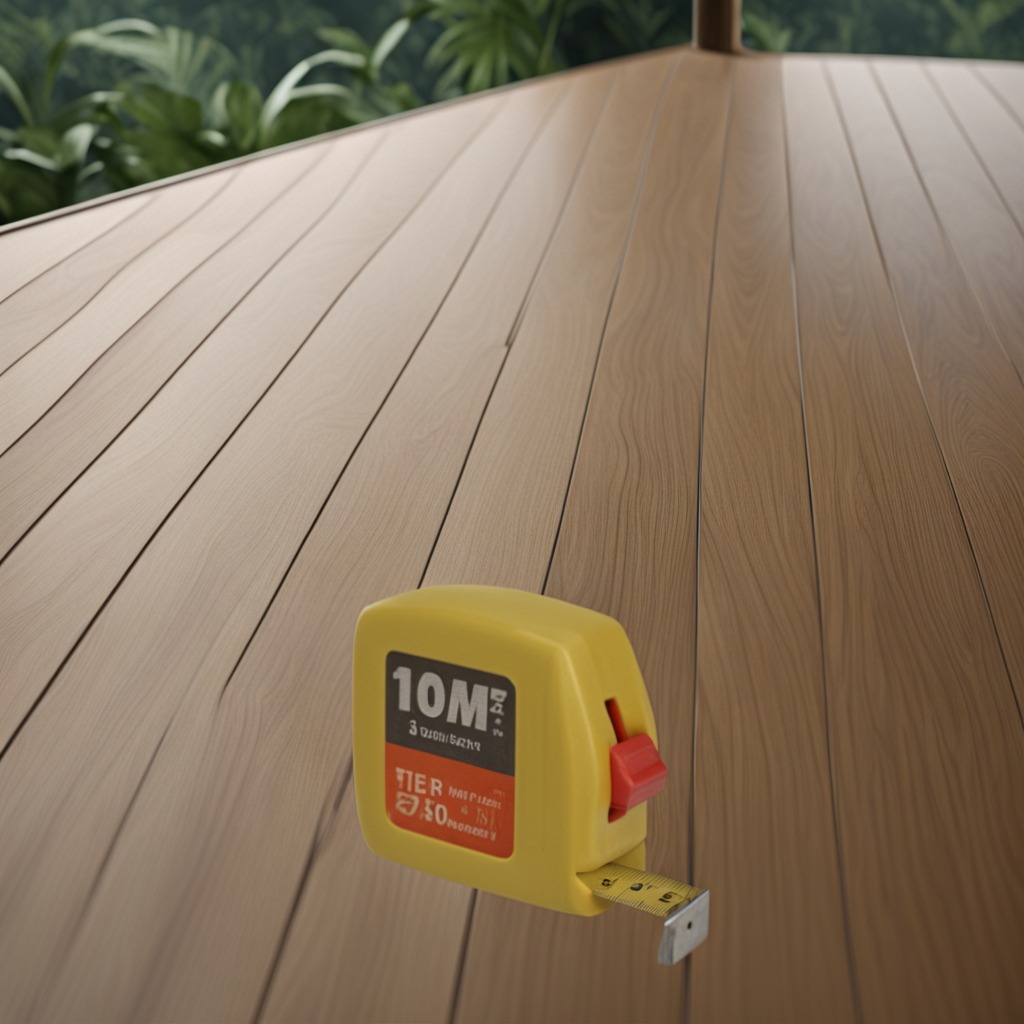
A measuring tape is lying on the wooden table in the jungle field.